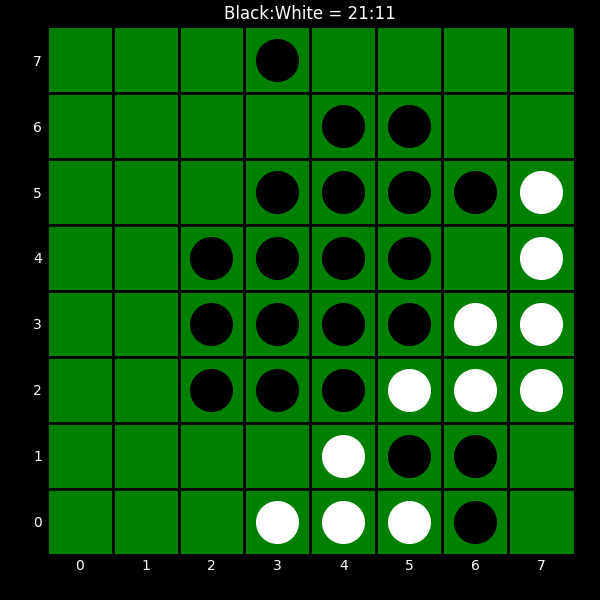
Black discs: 21
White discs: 11